Field crop: tomato
Growth stage: 2
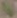
Species: solanum